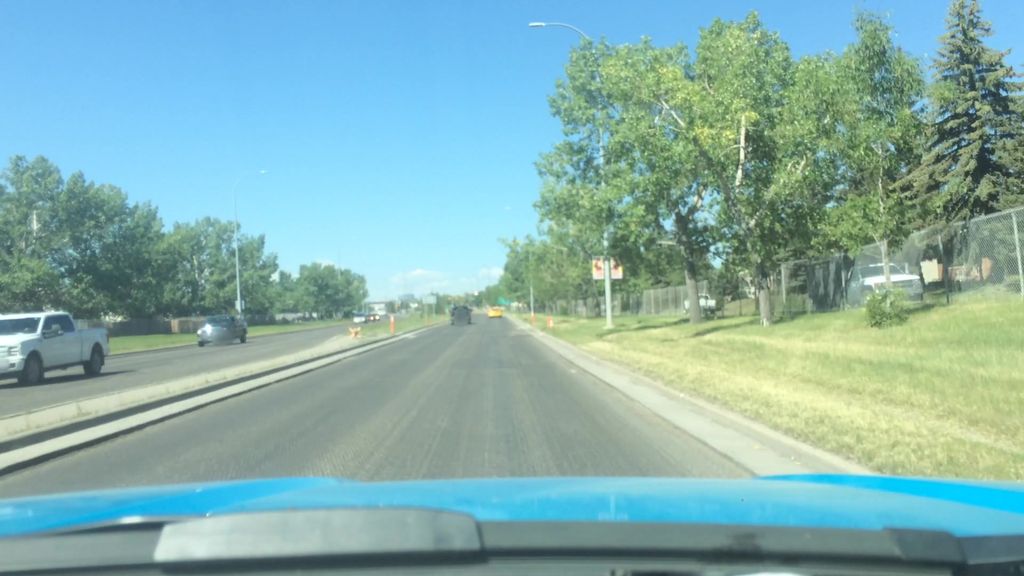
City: calgary